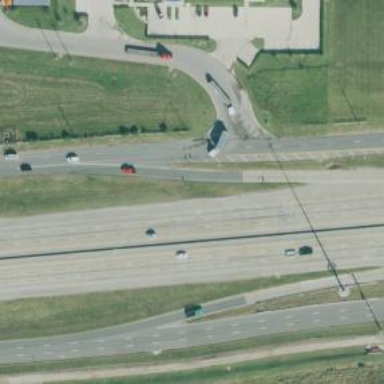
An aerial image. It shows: Secondary road with frontage road alongside.